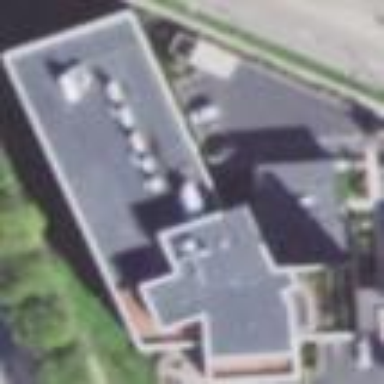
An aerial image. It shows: Hotel building.